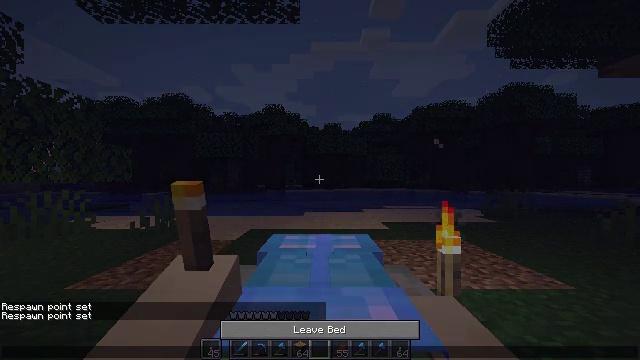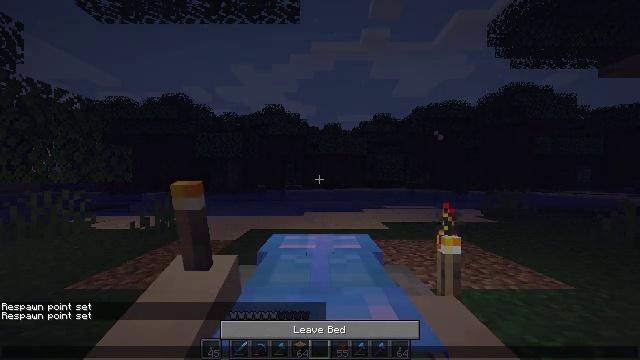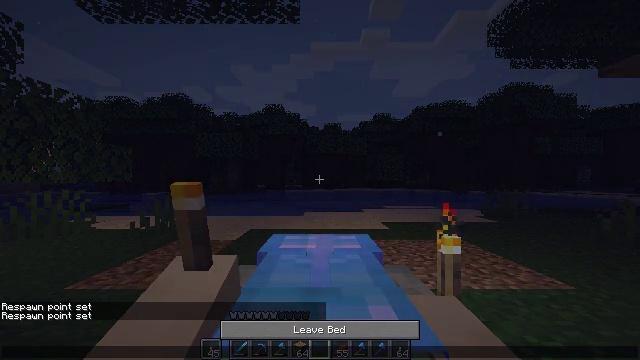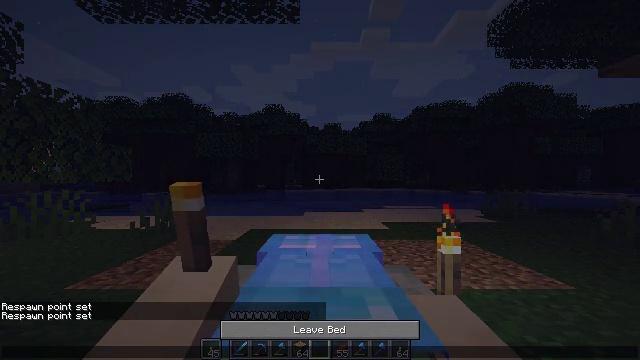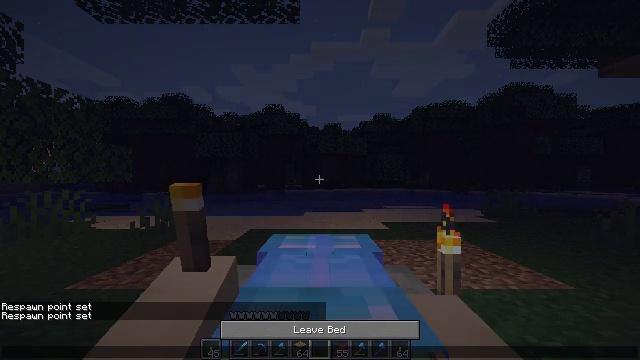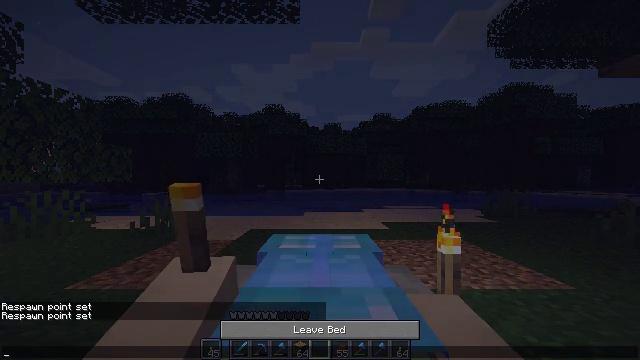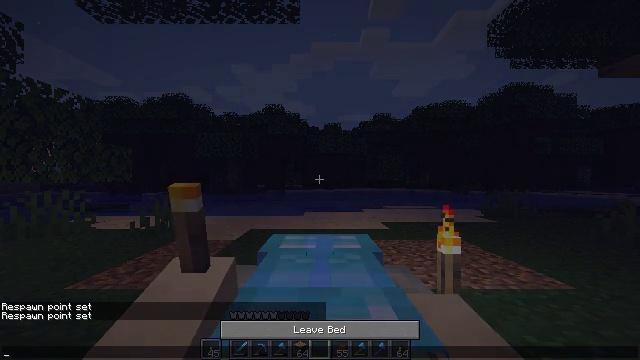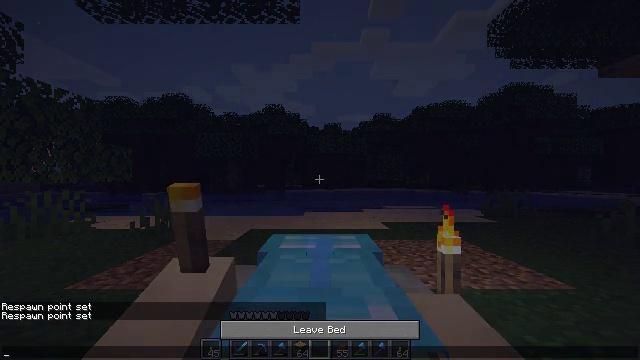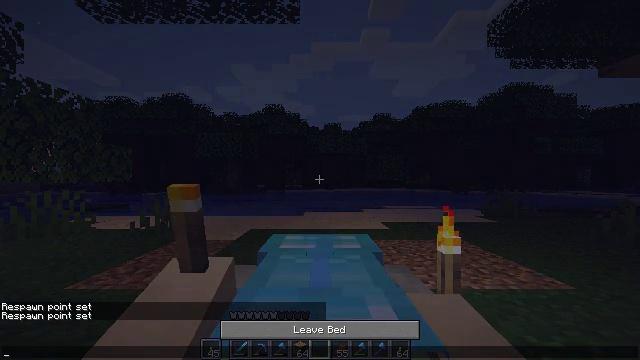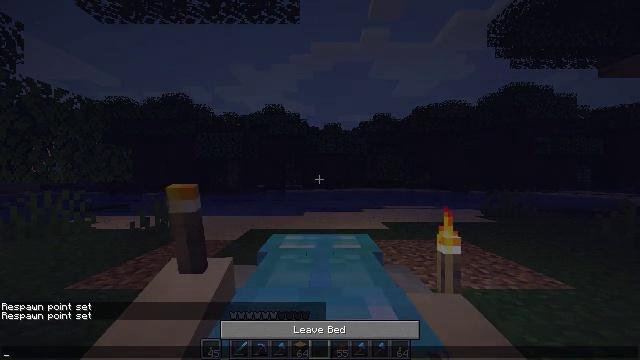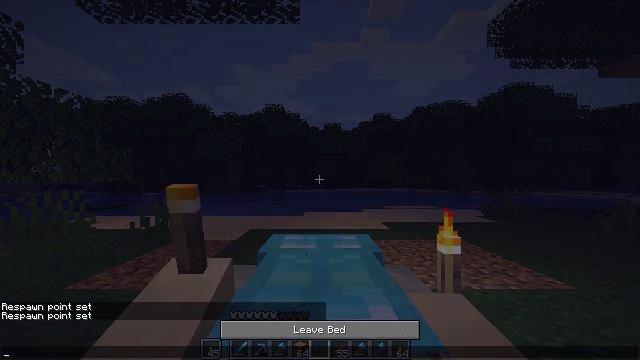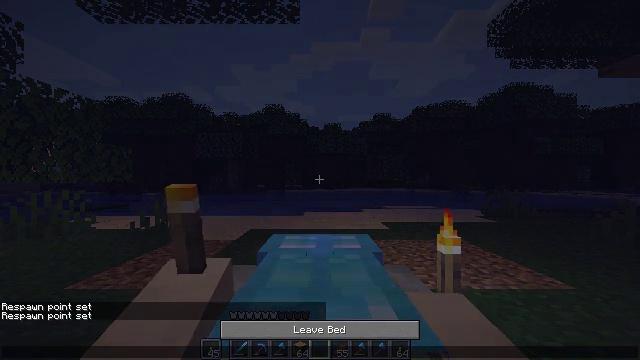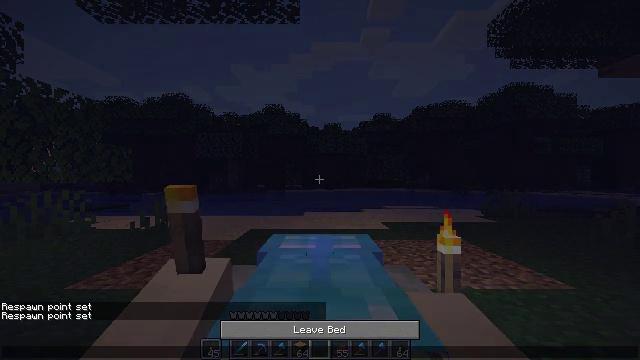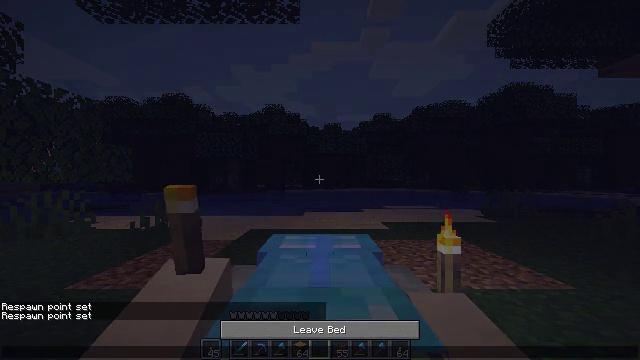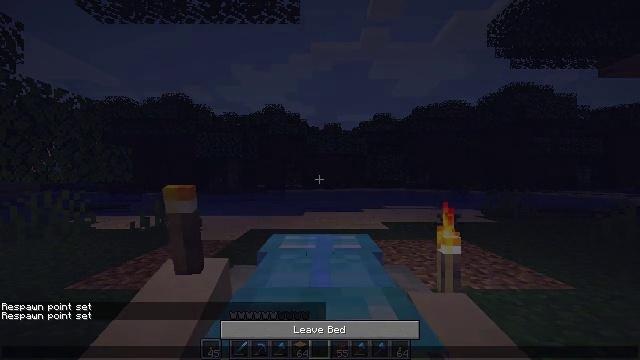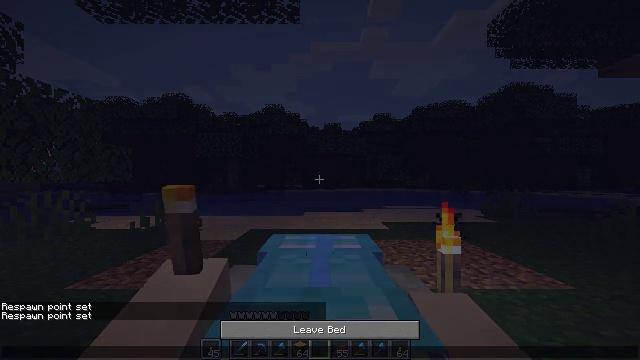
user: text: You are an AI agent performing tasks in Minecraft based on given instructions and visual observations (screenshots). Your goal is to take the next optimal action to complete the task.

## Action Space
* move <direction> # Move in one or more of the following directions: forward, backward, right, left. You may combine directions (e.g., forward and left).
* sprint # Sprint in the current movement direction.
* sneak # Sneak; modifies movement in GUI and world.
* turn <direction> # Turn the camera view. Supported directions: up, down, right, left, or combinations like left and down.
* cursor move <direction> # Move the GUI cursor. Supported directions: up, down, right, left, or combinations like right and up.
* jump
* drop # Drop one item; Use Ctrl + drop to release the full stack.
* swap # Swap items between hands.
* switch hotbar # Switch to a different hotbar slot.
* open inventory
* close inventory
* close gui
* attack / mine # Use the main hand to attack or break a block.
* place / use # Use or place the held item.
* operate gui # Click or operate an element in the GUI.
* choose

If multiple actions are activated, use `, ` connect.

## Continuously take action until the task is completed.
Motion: motion action
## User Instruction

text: Pick up the light gray bed by mining it.
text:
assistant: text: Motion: no_op
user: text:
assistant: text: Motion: no_op
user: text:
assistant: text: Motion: no_op
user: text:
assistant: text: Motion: no_op
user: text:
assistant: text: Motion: no_op
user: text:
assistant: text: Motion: no_op
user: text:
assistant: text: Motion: no_op
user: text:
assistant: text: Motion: no_op
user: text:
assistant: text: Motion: no_op
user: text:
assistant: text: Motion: no_op
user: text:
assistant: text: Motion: no_op
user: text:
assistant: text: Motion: no_op
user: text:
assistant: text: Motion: no_op
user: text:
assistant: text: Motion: no_op
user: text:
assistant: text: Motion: no_op
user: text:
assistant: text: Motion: no_op
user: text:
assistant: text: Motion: no_op
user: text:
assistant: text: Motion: no_op
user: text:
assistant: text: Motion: no_op
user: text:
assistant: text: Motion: no_op
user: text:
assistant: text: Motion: cursor move left and up
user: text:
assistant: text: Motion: cursor move left and up
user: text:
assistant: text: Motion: no_op
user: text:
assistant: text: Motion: no_op
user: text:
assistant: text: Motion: no_op
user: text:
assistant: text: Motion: cursor move right
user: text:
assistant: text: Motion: no_op
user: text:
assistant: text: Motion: no_op
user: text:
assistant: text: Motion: cursor move right and down
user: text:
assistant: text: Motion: cursor move right and down